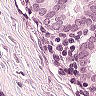
Metastatic tissue present: yes